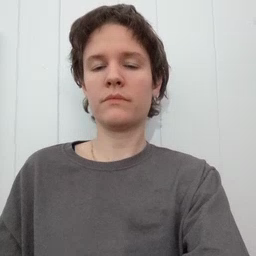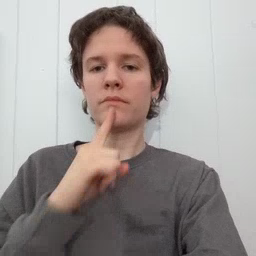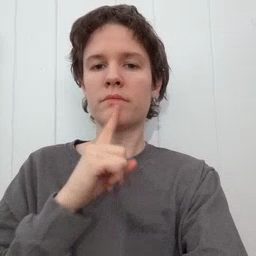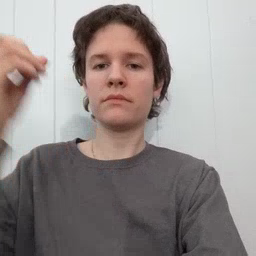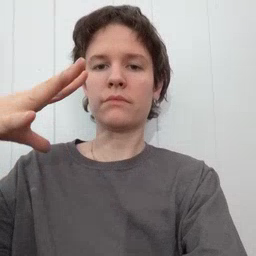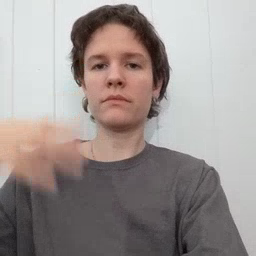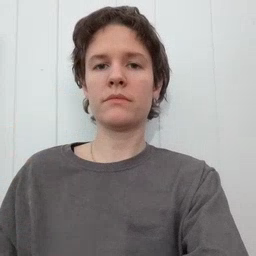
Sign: lamp